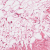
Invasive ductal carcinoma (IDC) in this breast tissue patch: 0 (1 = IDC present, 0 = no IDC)